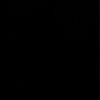
Label: dusty